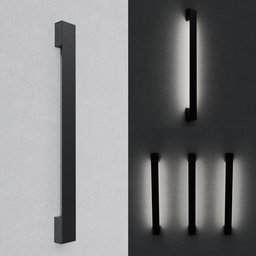
Label: lighting